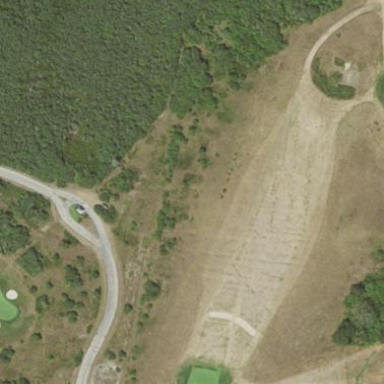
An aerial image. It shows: Golf fairway on grassland designated for leisure and sports activities.